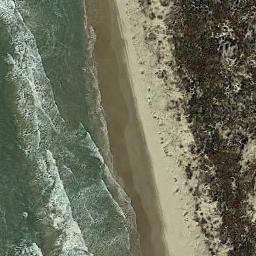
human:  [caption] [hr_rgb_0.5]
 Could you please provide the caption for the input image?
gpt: The beach with brown sand and some gathered green plants on the beach .

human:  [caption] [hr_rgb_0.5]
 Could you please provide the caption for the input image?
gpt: Green sea water and white sand beach and dotted forest .

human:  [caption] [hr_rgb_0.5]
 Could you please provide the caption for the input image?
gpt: There are some people on the beach .

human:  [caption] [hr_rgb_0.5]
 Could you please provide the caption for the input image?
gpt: Huge waves of green seawater beat against the beach with sparse plants .

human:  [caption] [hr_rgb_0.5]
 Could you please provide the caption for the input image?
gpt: Many stones of different sizes are on the beach .